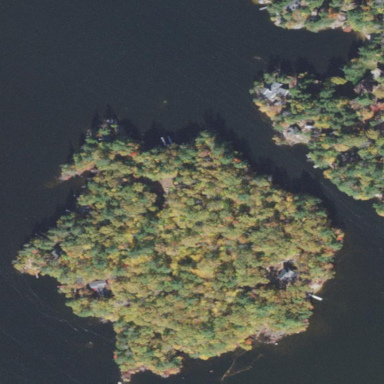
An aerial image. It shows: Islet.